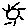
Label: sun